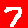
Digit: 7